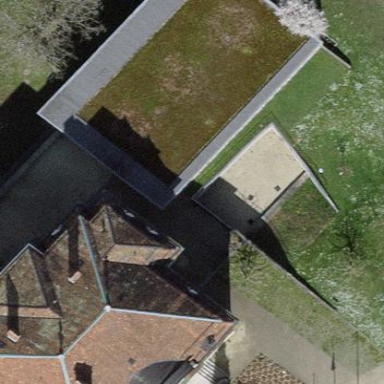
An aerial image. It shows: Office building.